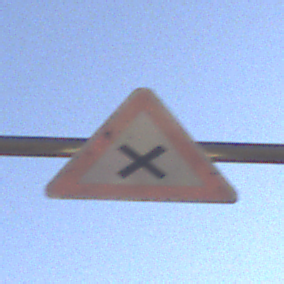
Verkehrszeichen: KreuzungOderEinmuendung
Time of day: SunriseSunset
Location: Outdoor (Nature)
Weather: Clear
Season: NotSpecified
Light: Natural